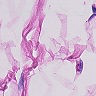
Metastatic tissue present: no